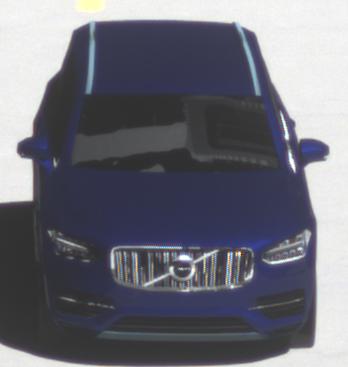
Make: Volvo
Model: XC90 B5
Detailed model: XC90 (L)
Model produced from: 2019/08
Model produced until: 2020/04
Doors: 5
Color: blue
Road condition: dry road
Daytime: midday
Contrast: high contrast